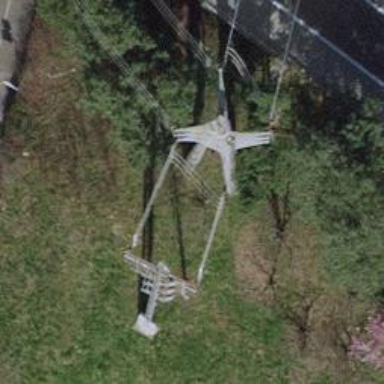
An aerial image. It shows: Concrete power tower.